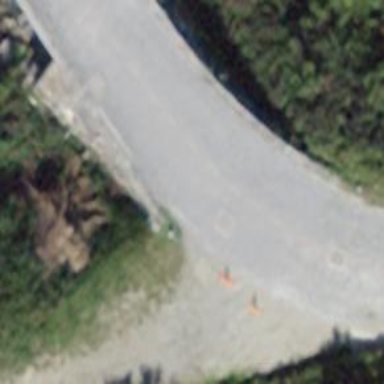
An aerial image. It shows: Secondary road bridge with surface of sett.